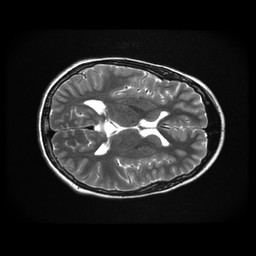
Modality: T2w
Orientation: axial
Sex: female
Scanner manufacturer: ge
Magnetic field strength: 3 T
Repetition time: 5 s
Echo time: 0.101 s